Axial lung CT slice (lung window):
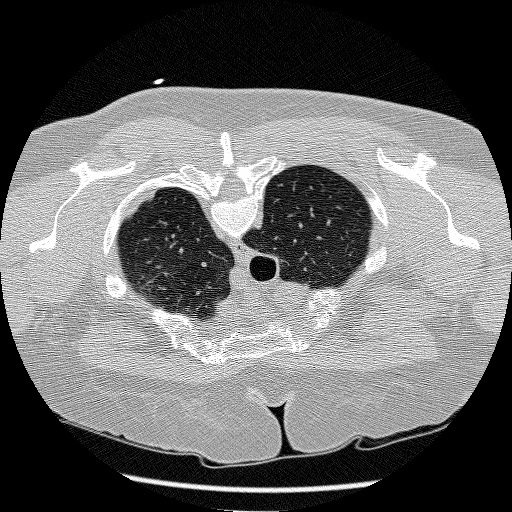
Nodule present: no